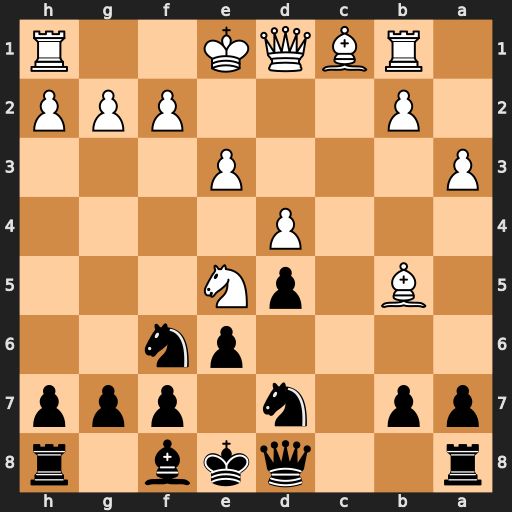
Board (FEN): r2qkb1r/pp1n1ppp/4pn2/1B1pN3/3P4/P3P3/1P3PPP/1RBQK2R
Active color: b
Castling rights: Kkq
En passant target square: -
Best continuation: Qa5+ Bd2 Qxb5